Question: I have a big array with a lots of datas, here you can have an example :

Is this example you have only one item '[0]'.
I need to sort this array by the key 'date' in 'last_message'. (more recently in first)
In 'date' i have this format : '"2014-04-23T14:59:53+0200"'
Do you have a good idea for me ? I don't want to foreach i think there is something better.
Thanks !
This is my code :
'''
uasort($arrayC, function ($a, $b) {
if ($a == $b) {
return 0;
}
return (strtotime($a['last_message']->date) < strtotime($b['last_message']->date)) ? -1 : 1;
});
'''
But there is no effect on my array..
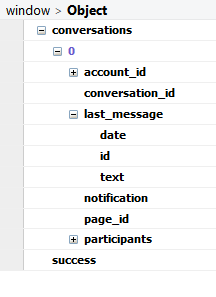
Answer: You can use <URL> and provide it with a custom function that compares the date.
This would look something like this:
'''
function cmp($a, $b) {
if ($a == $b) {
return 0;
}
return (strtotime($a['last_message']['date']) < strtotime($b['last_message']['date'])) ? -1 : 1;
}
uasort($array, 'cmp');
'''